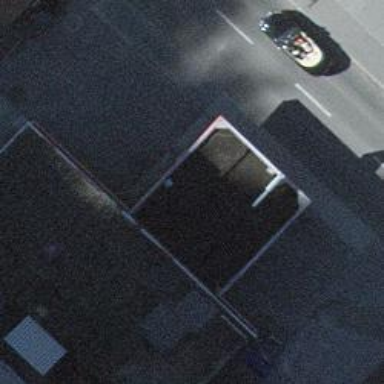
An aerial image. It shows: Fuel station.